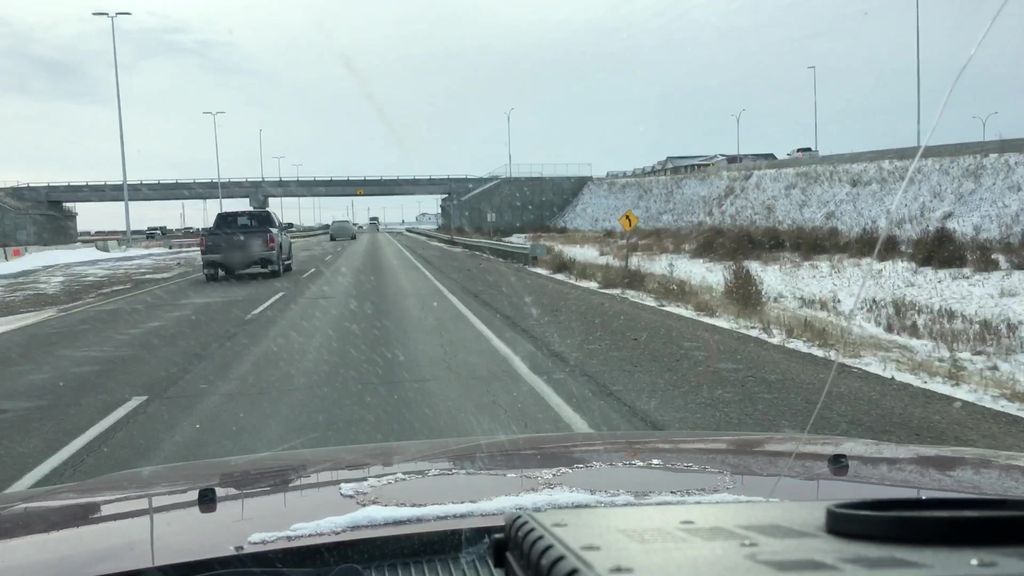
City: saskatoon